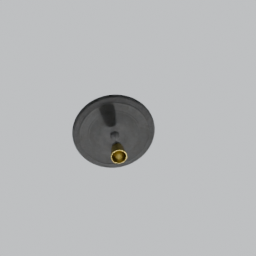
Label: lighting